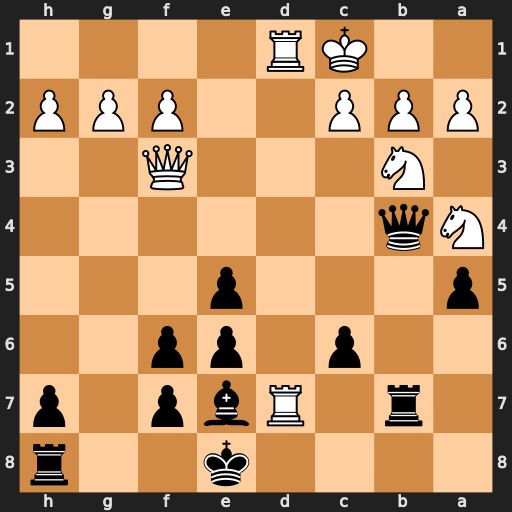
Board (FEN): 4k2r/1r1Rbp1p/2p1pp2/p3p3/Nq6/1N3Q2/PPP2PPP/2KR4
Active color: b
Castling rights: k
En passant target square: -
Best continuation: Rxd7 Qxc6 Qb7 Nxa5 Qxc6